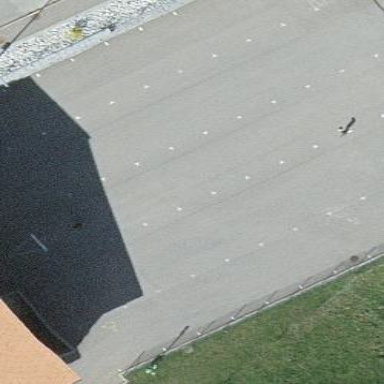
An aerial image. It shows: Parking area with surface.